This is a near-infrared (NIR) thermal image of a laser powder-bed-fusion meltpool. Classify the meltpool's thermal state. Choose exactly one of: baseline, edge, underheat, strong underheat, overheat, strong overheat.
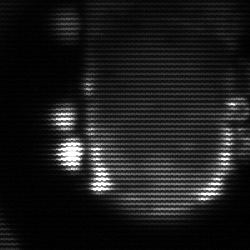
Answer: baseline